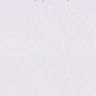
Metastatic tissue present: no